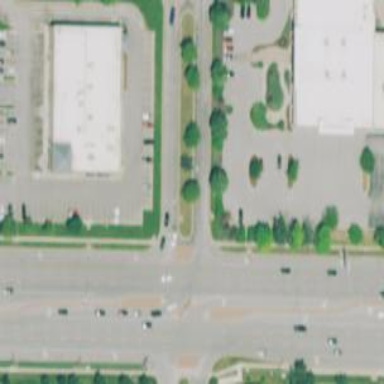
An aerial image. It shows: Solid stop line on the road marking.